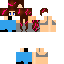
A female human skin with dark skin, wearing brown long hair dressed in a red hoodie and black pants, featuring a closed mouth.